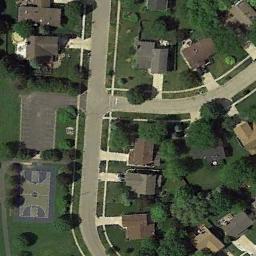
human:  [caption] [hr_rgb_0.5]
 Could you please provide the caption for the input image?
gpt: There is a basketball court surrounded by many buildings and trees with a road pass by .

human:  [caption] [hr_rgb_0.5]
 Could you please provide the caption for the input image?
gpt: There is a blue basketball court in the lower left corner .

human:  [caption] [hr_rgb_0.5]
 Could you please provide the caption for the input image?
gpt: The basketball court and the parking lot are one street away from the residential area .

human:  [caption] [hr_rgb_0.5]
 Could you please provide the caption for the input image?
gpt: A basketball court next to a parking lot and the residential area beside .

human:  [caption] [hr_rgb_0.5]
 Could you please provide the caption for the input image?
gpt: Many buildings are next to the basketball court .